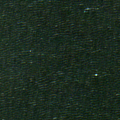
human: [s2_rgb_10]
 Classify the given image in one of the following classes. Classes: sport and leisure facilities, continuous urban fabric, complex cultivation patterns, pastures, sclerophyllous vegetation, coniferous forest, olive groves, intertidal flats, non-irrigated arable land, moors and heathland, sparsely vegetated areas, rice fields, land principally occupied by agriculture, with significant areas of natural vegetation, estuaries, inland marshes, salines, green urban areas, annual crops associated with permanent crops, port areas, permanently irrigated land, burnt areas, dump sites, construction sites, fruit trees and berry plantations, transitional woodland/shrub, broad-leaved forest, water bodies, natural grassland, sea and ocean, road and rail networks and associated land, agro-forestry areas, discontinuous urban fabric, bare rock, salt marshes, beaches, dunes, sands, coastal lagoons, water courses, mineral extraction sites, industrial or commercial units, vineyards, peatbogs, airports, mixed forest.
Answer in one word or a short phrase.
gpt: sea and ocean